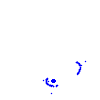
Particle: pion